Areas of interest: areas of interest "Huang Yancui's Former Residence"
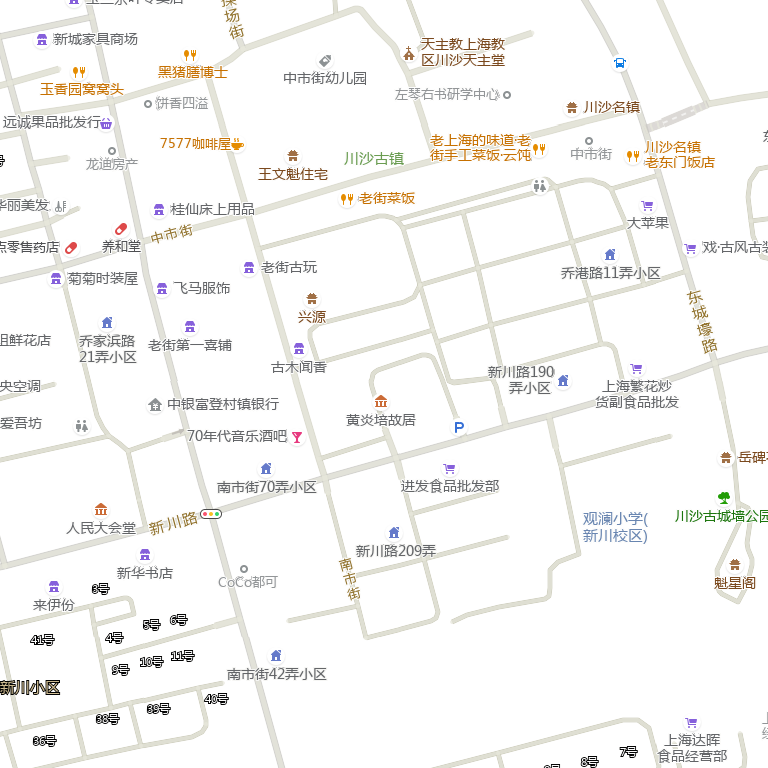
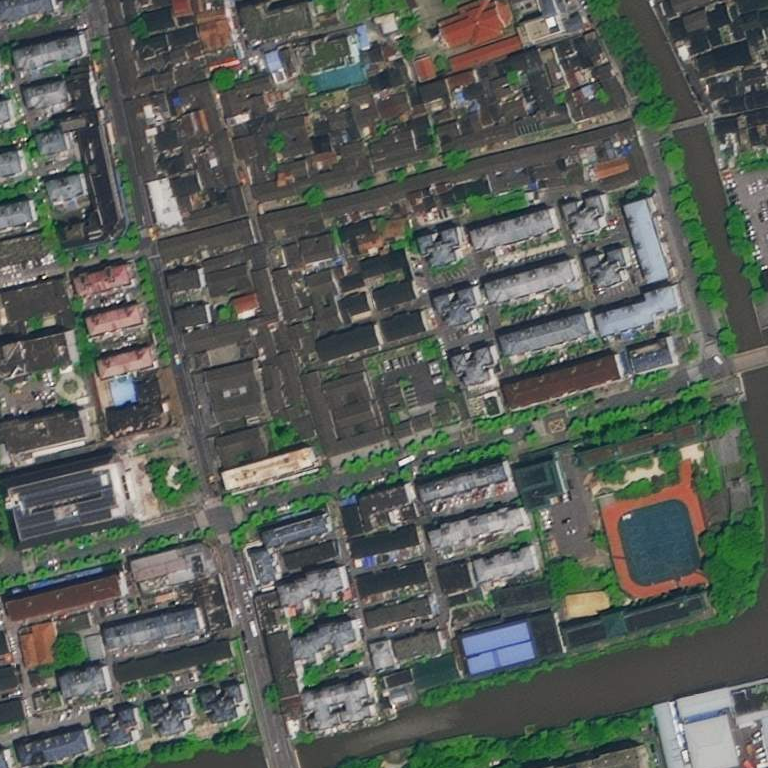